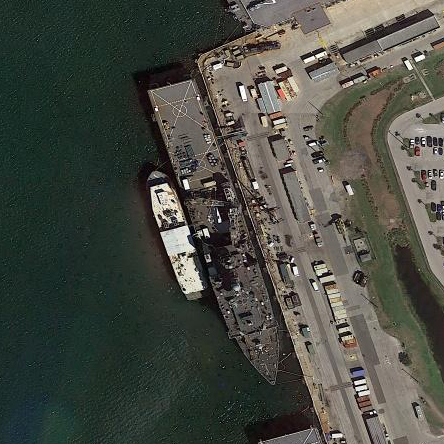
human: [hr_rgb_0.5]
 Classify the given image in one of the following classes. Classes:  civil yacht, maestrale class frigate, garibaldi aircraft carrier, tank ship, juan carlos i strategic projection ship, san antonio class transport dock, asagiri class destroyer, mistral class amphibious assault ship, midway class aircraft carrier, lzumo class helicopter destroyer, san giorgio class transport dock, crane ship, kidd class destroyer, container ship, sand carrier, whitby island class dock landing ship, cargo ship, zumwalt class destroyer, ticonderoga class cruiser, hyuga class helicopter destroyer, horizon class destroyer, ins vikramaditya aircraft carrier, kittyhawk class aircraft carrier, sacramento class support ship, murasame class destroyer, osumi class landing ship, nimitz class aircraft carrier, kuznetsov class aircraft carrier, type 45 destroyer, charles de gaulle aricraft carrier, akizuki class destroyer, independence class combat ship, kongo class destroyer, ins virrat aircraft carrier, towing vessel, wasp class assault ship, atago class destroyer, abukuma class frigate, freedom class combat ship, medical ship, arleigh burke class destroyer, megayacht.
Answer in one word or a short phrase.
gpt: Whitby Island class dock landing ship